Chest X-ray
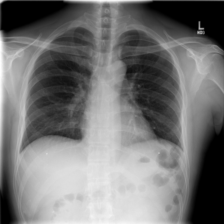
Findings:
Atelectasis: negative
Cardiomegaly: negative
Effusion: negative
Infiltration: negative
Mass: negative
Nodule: negative
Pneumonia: negative
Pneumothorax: negative
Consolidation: negative
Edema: negative
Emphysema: negative
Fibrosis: negative
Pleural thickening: negative
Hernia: negative